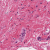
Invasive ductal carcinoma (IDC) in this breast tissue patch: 0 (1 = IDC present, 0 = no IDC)